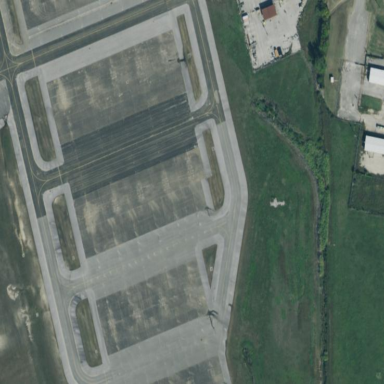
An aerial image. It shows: Apron at the airport.